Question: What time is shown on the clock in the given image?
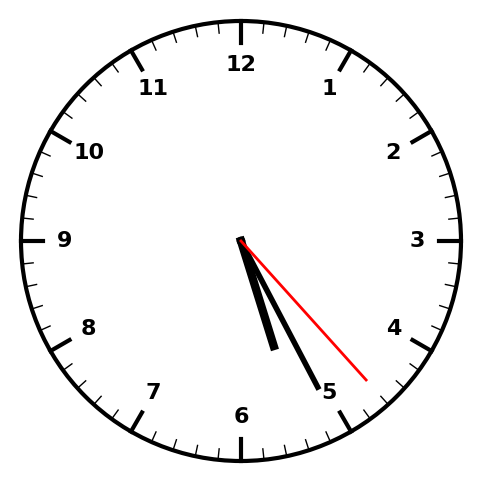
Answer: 05:25:23